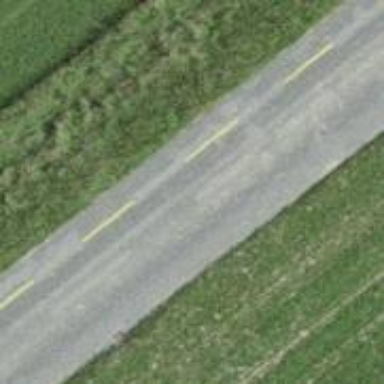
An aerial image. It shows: Asphalt road classified as tertiary.